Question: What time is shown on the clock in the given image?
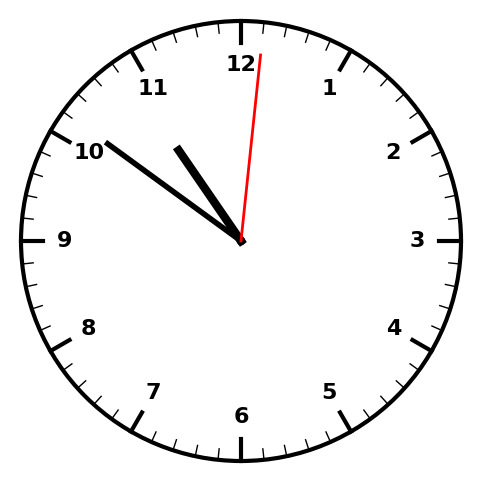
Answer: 10:51:01